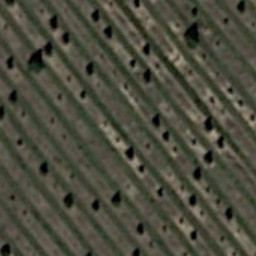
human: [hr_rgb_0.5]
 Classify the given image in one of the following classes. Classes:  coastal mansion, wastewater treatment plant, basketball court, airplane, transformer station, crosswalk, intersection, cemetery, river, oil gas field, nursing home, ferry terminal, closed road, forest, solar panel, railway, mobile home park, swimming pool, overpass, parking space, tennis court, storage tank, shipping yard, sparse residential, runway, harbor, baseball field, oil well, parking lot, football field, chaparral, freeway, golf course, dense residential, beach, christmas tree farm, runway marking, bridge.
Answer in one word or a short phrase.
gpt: christmas tree farm